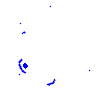
Particle: pion